Question:
In the screenshot, 'Ctrl' column contains a key value. I have two duplicate rows for OTC-07 which I need to consolidate. I would like to concat the rest of column values for OTC-07. i.e, OTC-07 should have Type A,B and Assertion a,b,c,d after consolidation.. Can anyone help me on this? :o
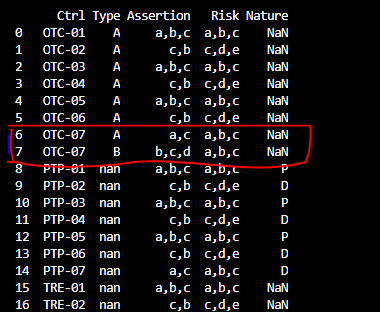
Answer: First define a dataframe of given structure:
'''
import pandas as pd
import numpy as np
df = pd.DataFrame({
'Ctrl': ['OTC-05', 'OTC-06', 'OTC-07', 'OTC-07', 'OTC-08'],
'Type': ['A', 'A', 'A', 'B', np.NaN],
'Assertion': ['a,b,c', 'c,b', 'a,c', 'b,c,d', 'a,b,c']
})
df
'''
Output:
<URL>
Then replace NaN values with empty strings:
'''
df = df.replace(np.NaN, '', regex=True)
'''
Then group by column 'Ctrl' and aggregate columns 'Type' and 'Assertion'. Please not that assertion aggregation is a bit tricky as you need not a simple concatenation, but sorted list of unique letters:
'''
df.groupby(['Ctrl']).agg({
'Type': ','.join,
'Assertion': lambda x: ','.join(list(sorted(set(','.join(x).split(',')))))
})
'''
Output:
<URL>